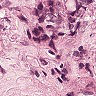
Metastatic tissue present: yes